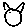
Label: cat